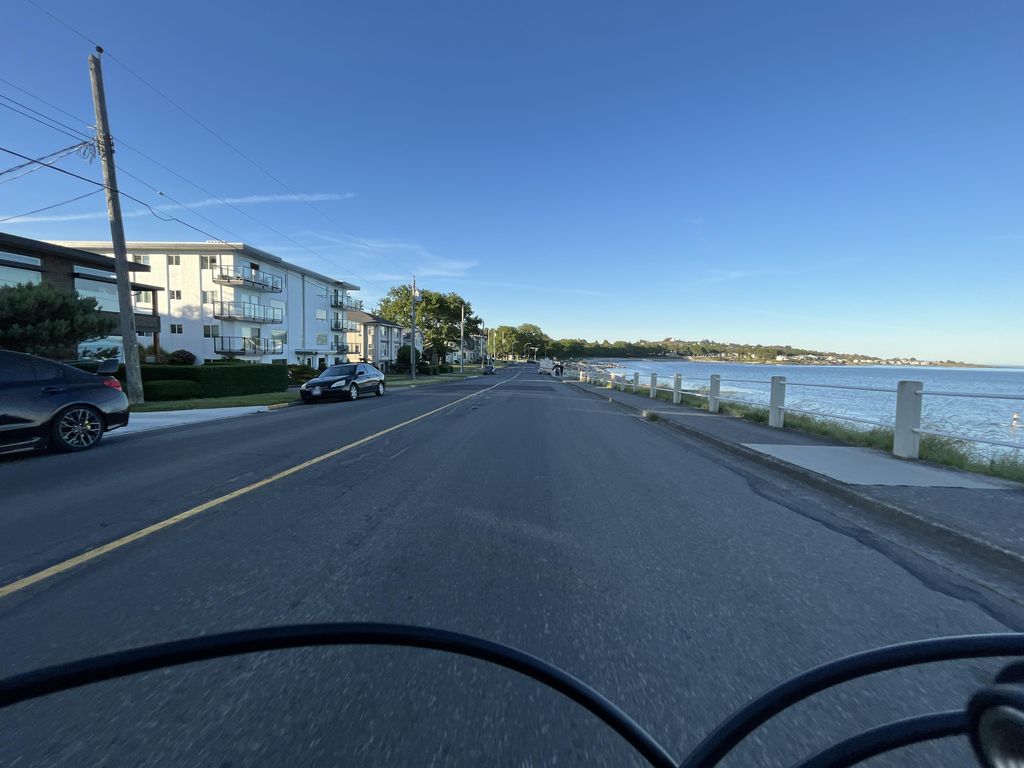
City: victoria